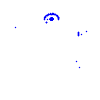
Particle: proton